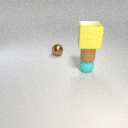
small cyan rubber sphere below small brown rubber cylinder